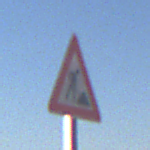
Verkehrszeichen: Arbeitsstelle
Umgebung: Outdoor, Nature
Tageszeit: MorningAfternoon
Wetter: Clear
Licht: Natural
Jahreszeit: NotSpecified
Kontrast: HighContrast